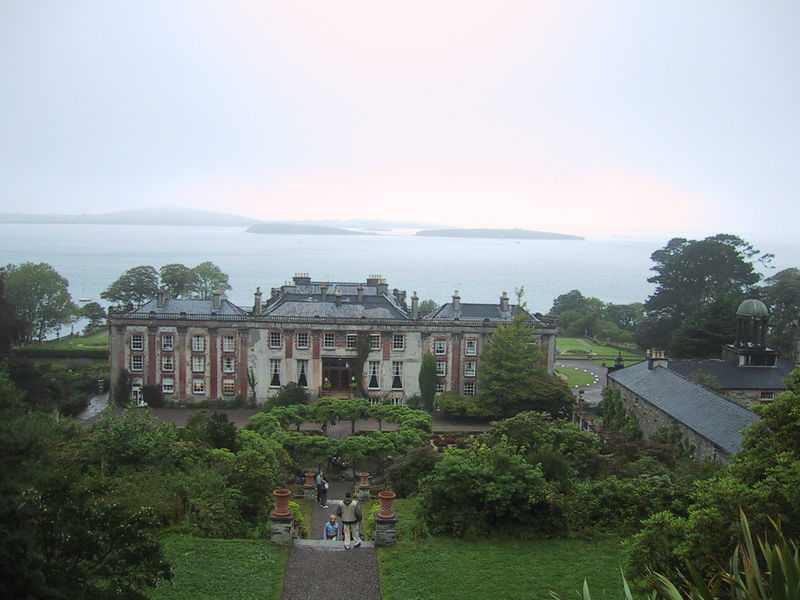
Titel: Bantry House
Künstler: Samuel Hutchinson
Standort: Bantry, Bantry House (EU - IR)
Schlagwörter: baum, himmel, meer, wasser, bäume, fluss, grün, menschen, see, ufer, fenster, hell, tür, dach, gebäude, haus, park, schloss, weg, barock, mensch, büsche, sträucher, insel, pflanzen, england, wald, boot, schornstein, garten, italien, französisch, häuschen, gardine, stufen, foto, fotografie, blumentöpfe, töpfe, palast, villa, anwesen, kapelle, beete, herrenhaus, englisch, inseln, schif, großbritannien, hrell